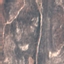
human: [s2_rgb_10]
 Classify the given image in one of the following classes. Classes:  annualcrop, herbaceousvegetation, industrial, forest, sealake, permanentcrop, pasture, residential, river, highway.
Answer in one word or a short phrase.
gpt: HerbaceousVegetation